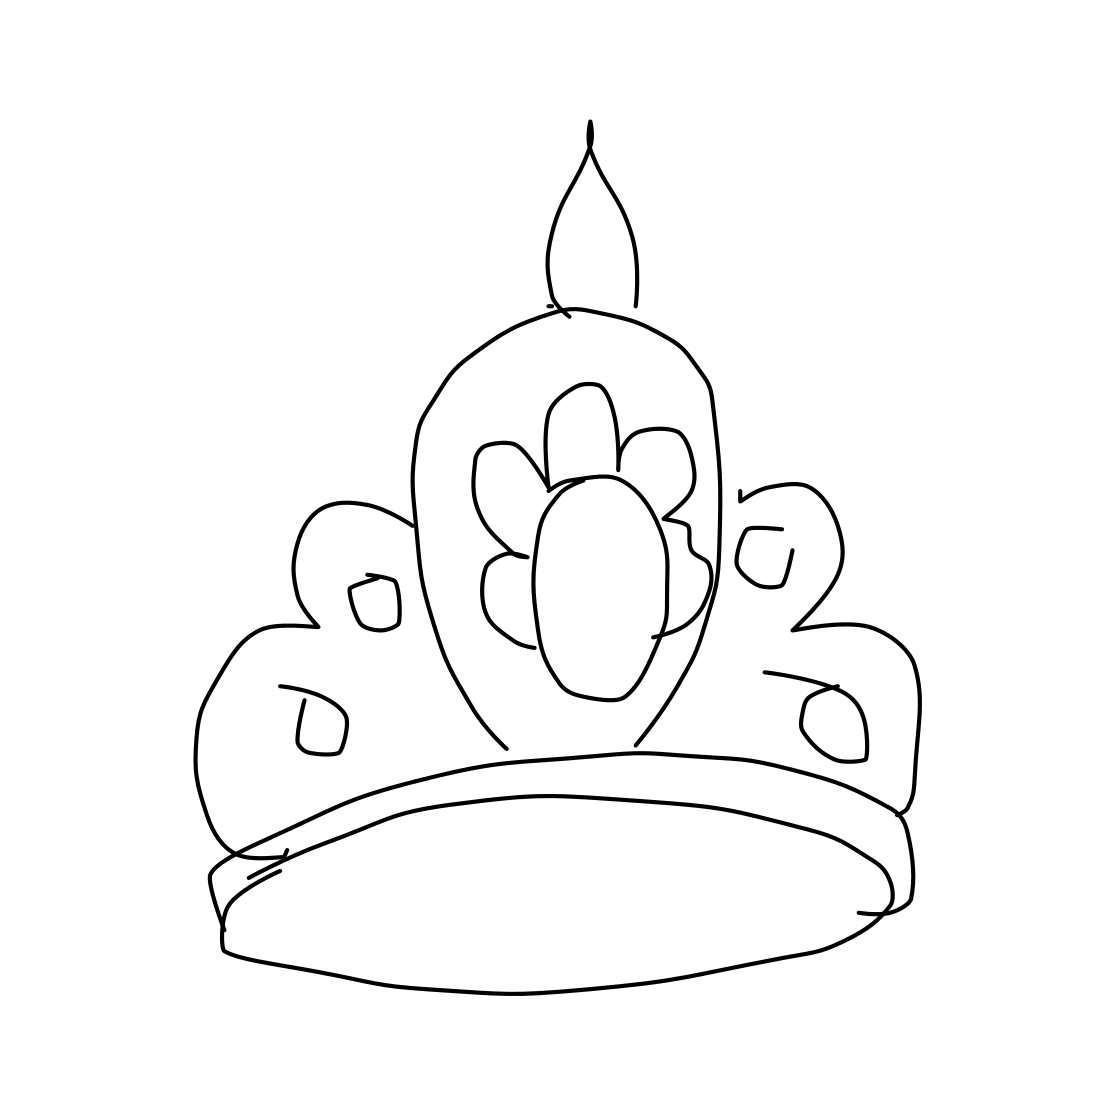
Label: crown